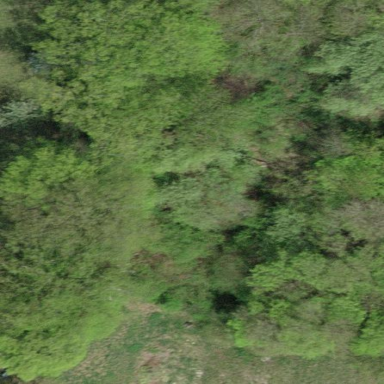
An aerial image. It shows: Mixed leaf-type forest area.